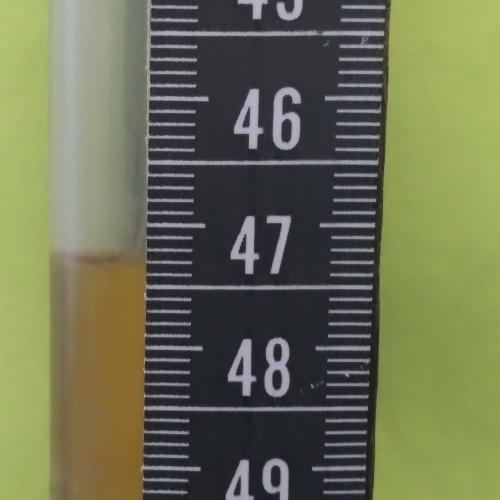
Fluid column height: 47.3 cm